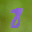
Label: 8